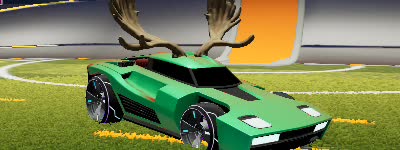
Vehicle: breakout